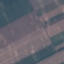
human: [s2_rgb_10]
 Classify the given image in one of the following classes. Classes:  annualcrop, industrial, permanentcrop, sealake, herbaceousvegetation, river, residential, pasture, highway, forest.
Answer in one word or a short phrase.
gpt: AnnualCrop